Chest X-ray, PA view. Patient: 56 years old, sex M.
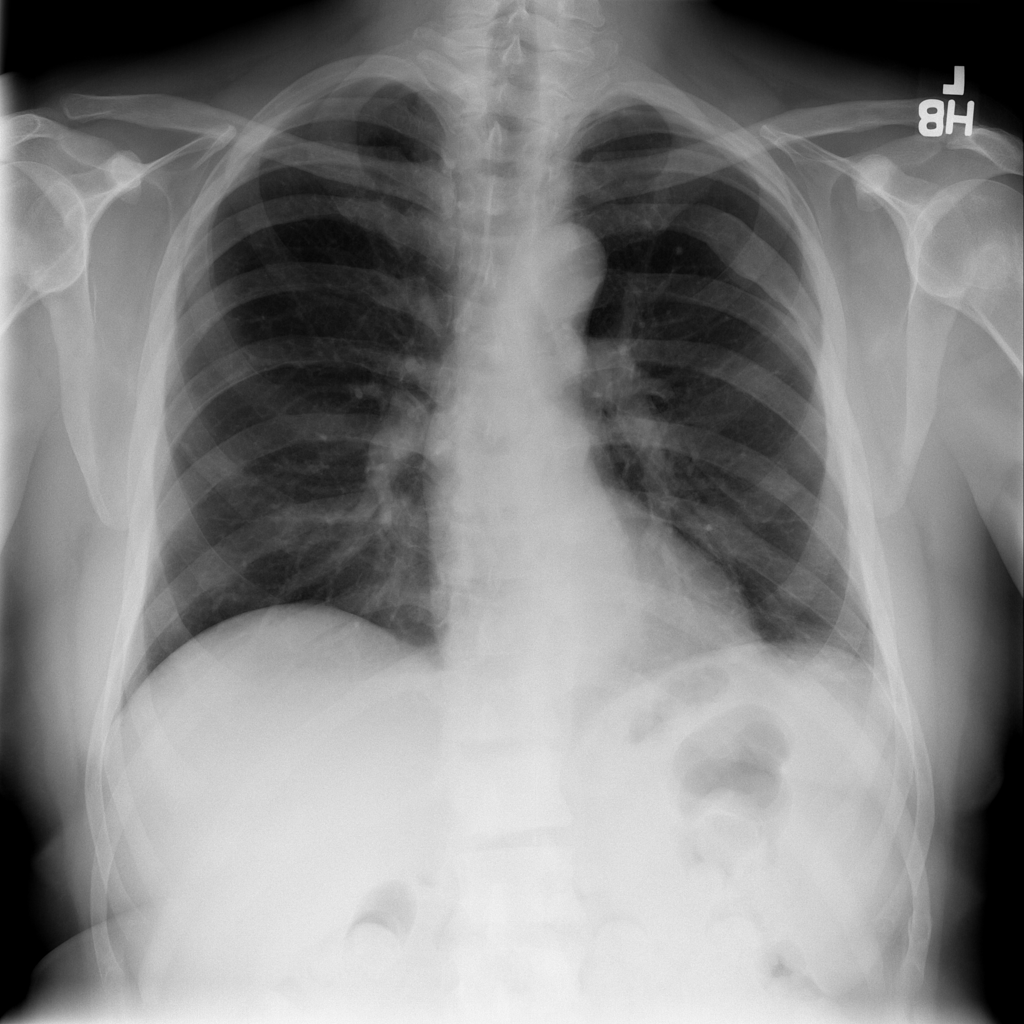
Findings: No Finding